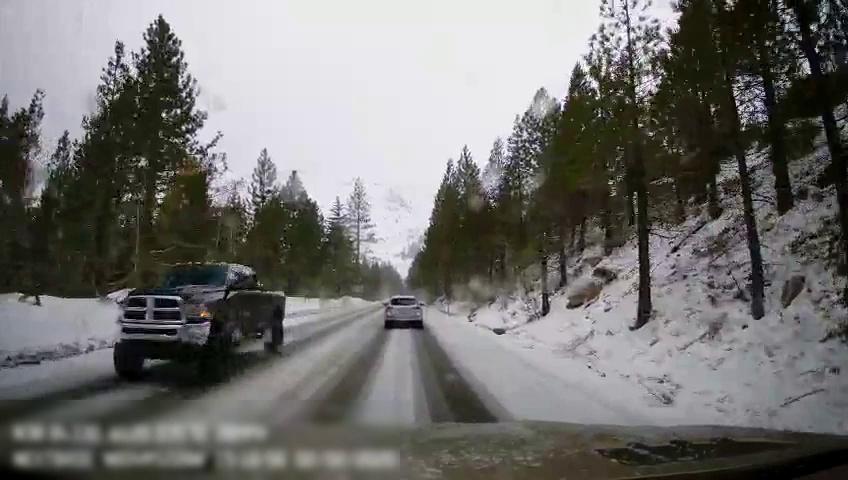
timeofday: Day
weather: Snowy
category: Drivable Space
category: Vehicles | Truck
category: Vehicles | Car